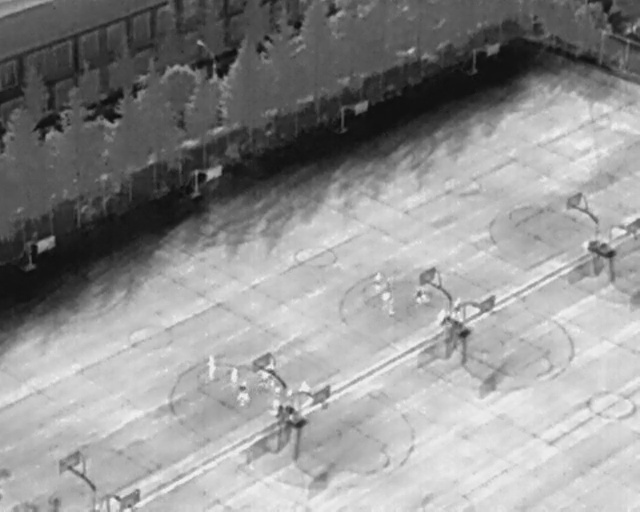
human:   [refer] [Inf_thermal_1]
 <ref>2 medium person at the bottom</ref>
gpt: <box>[[30, 70, 35, 72, 2], [46, 74, 48, 76, 2]]</box>

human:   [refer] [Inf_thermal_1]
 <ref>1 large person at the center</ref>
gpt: <box>[[58, 57, 63, 60, 2]]</box>

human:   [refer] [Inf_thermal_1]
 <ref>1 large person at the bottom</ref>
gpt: <box>[[35, 75, 40, 78, 2]]</box>